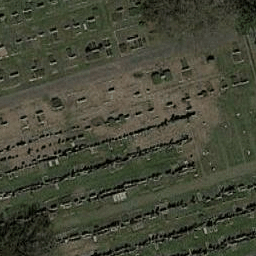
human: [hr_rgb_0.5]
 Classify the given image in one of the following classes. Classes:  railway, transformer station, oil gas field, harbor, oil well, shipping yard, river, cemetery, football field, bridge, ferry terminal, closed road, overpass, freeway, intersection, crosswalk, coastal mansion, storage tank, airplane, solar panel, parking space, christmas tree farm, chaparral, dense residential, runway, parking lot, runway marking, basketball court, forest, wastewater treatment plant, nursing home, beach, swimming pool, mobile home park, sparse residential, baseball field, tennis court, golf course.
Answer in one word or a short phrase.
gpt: cemetery